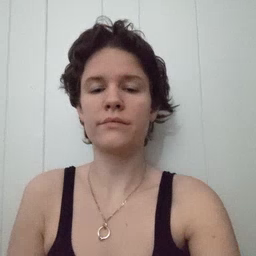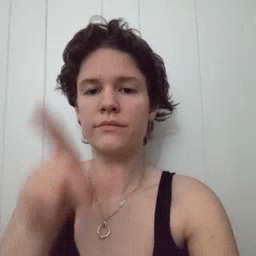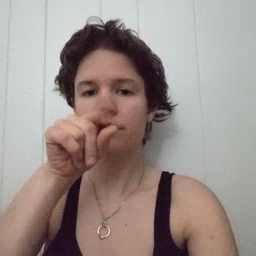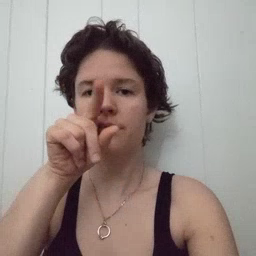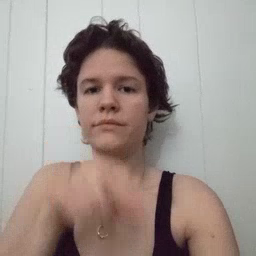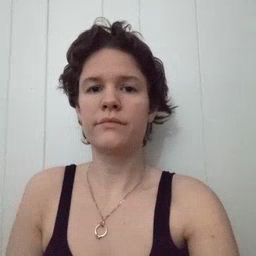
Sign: bird